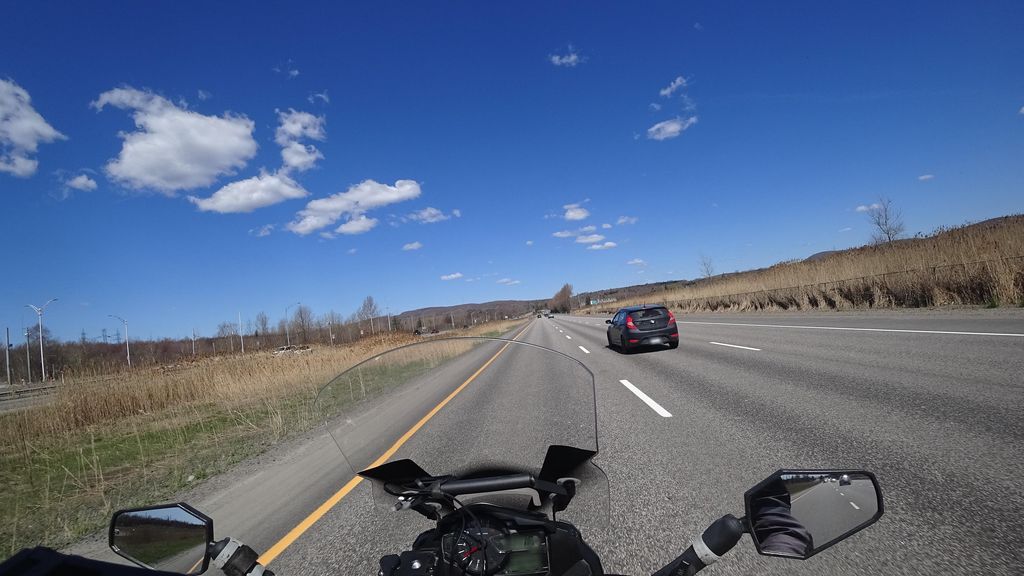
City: quebec_city